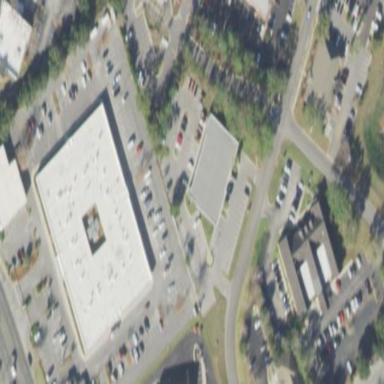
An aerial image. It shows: Commercial area.